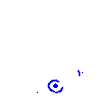
Particle: pion